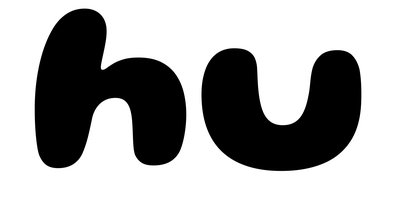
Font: Gluten_Bold